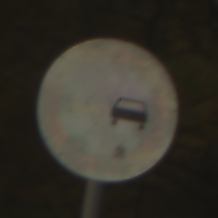
Verkehrszeichen: Ueberholverbot
Umgebung: Outdoor, Nature
Tageszeit: Midday
Wetter: Overcast
Licht: Natural
Jahreszeit: Autumn
Kontrast: LowContrast